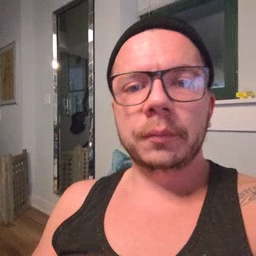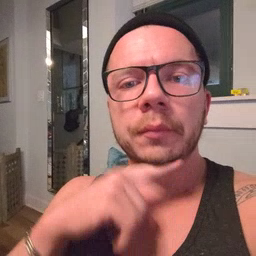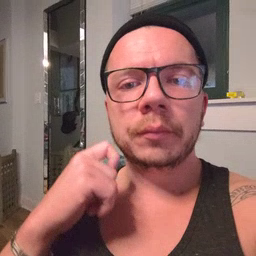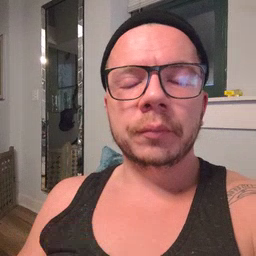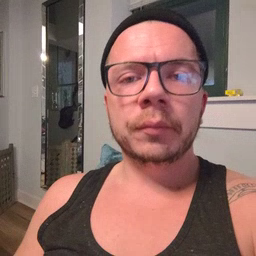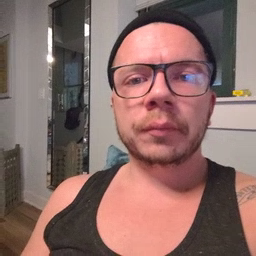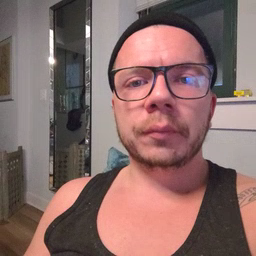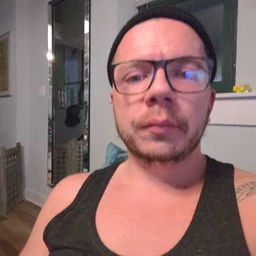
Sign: dry